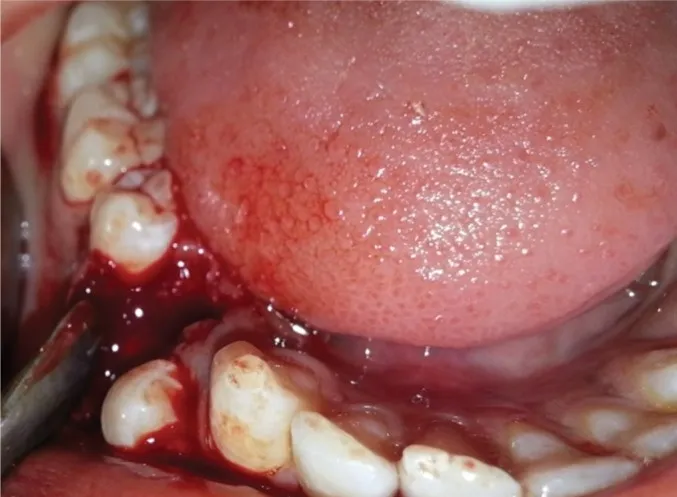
Elevation of the flap.
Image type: medical_photograph (oral_photograph)